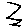
Label: zigzag